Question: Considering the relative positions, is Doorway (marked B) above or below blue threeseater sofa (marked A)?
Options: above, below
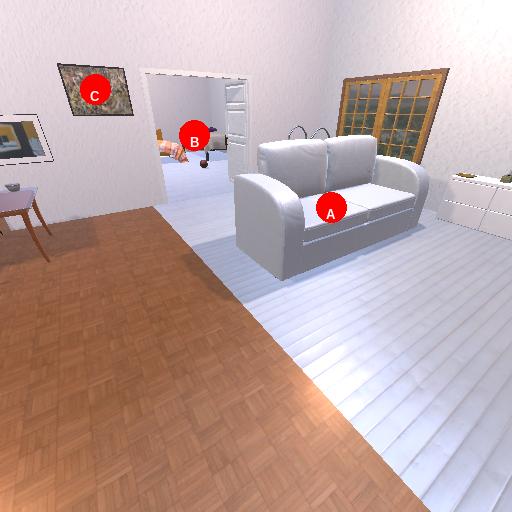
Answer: above